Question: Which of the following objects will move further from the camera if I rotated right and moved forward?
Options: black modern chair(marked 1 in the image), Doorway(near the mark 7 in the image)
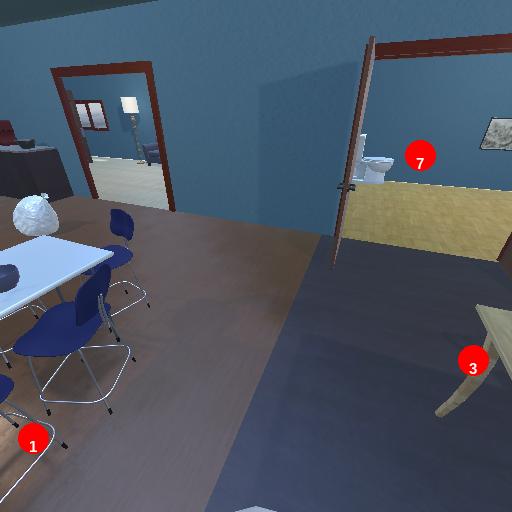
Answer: black modern chair(marked 1 in the image)